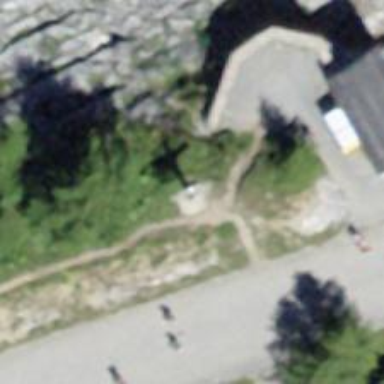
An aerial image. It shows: Historic wayside cross.